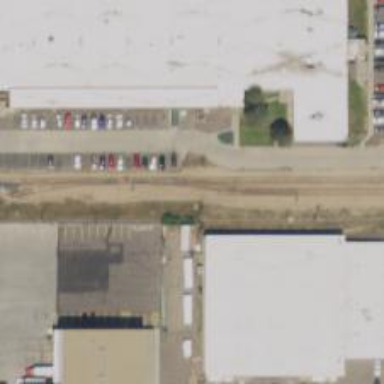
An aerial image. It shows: Disused railway.